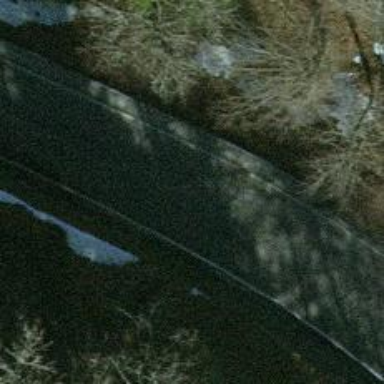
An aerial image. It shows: Tertiary road with asphalt surface.